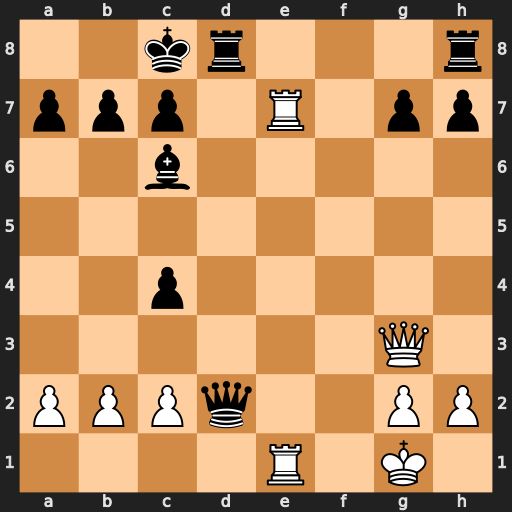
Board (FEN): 2kr3r/ppp1R1pp/2b5/8/2p5/6Q1/PPPq2PP/4R1K1
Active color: w
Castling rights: -
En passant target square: -
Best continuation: Qxc7#